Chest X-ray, PA view. Patient: 29 years old, sex M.
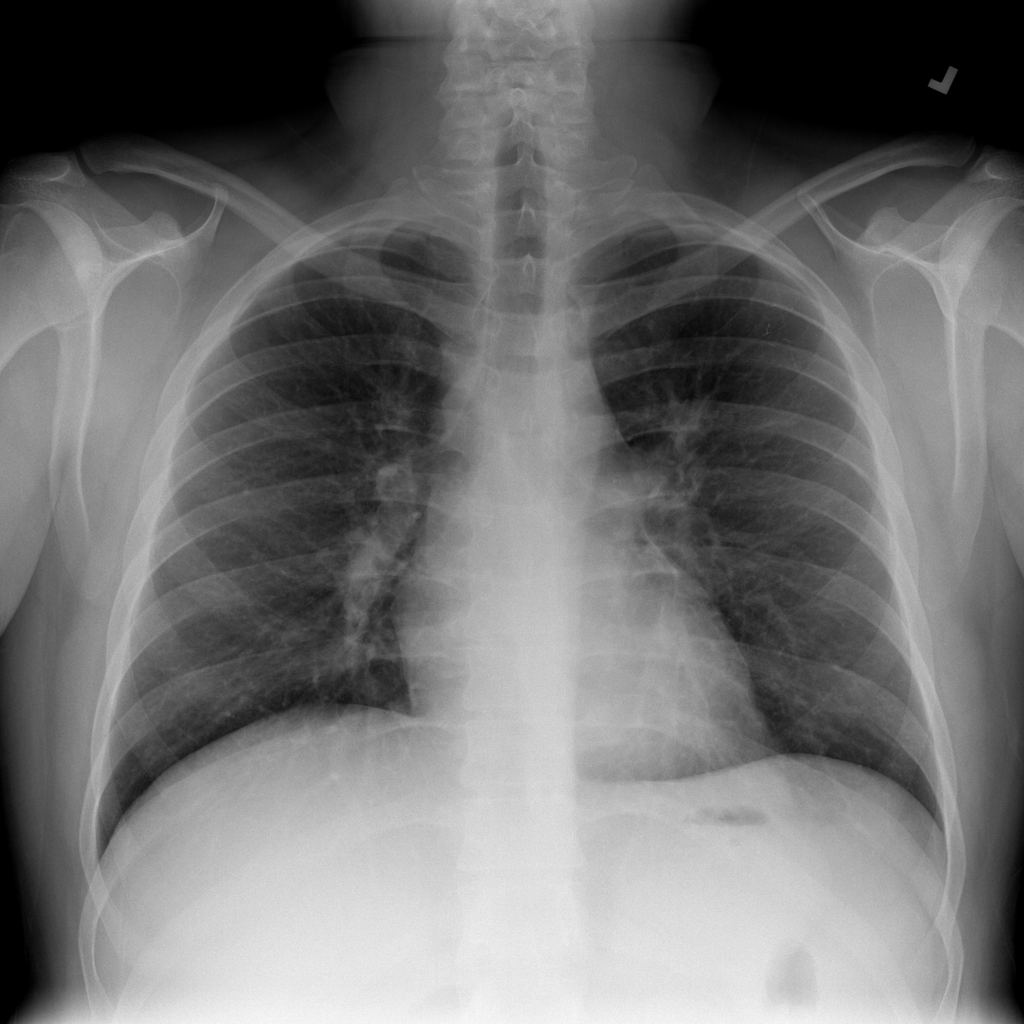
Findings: No Finding